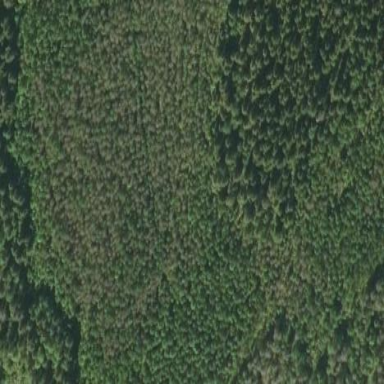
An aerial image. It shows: Woodland with needle-leaved trees.